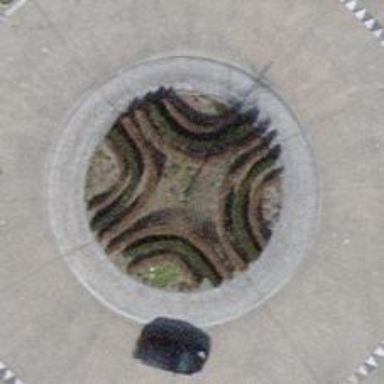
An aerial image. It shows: Tertiary road with asphalt surface leading to roundabout.